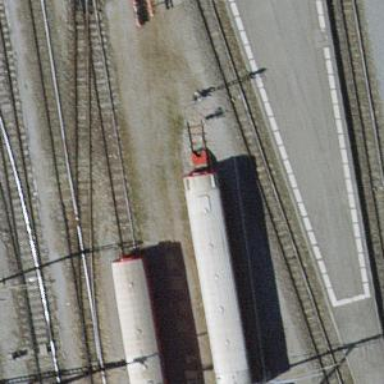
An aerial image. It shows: Railway buffer stop.